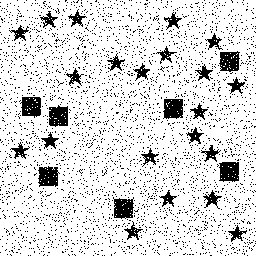
Squares: 7
Triangles: 0
Stars: 21
Total shapes: 28